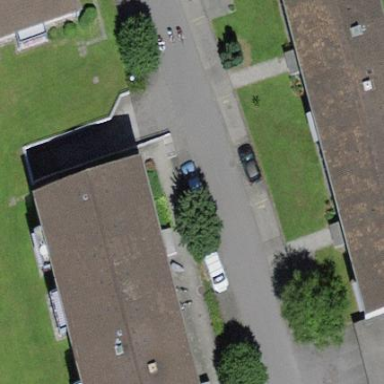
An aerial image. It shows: View of apartment building.